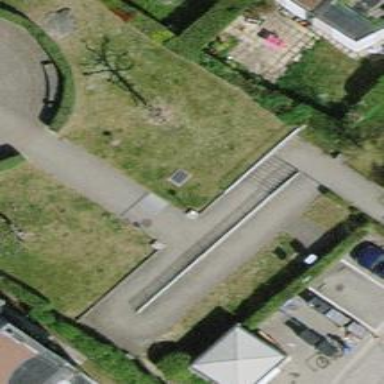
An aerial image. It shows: Footway surfaced with paving stones.